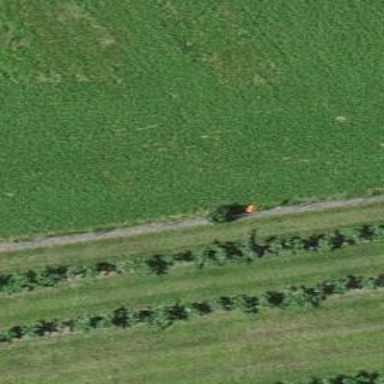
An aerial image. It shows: Orange aerial marker.